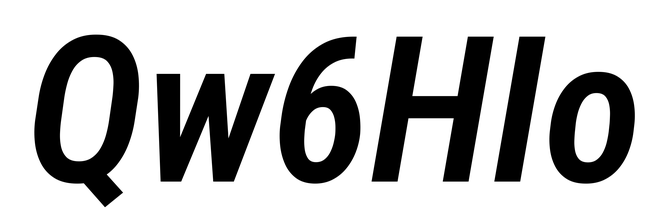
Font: Roboto-Italic_Condensed_SemiBold_Italic